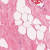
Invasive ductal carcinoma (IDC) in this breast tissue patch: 0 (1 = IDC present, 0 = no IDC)